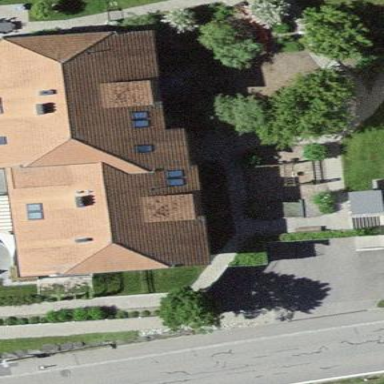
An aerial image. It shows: Residential building.